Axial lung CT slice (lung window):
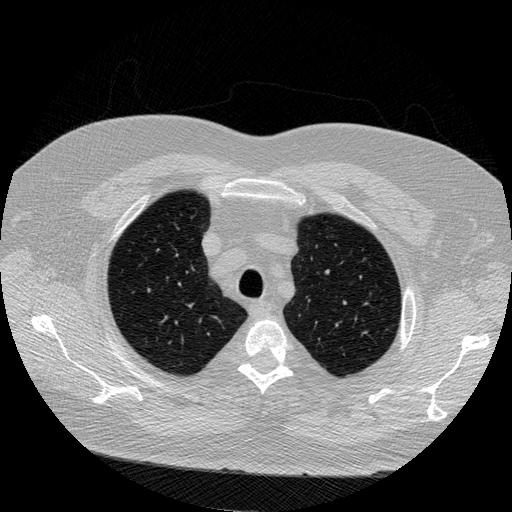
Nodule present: no